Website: lowes
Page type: billing-address
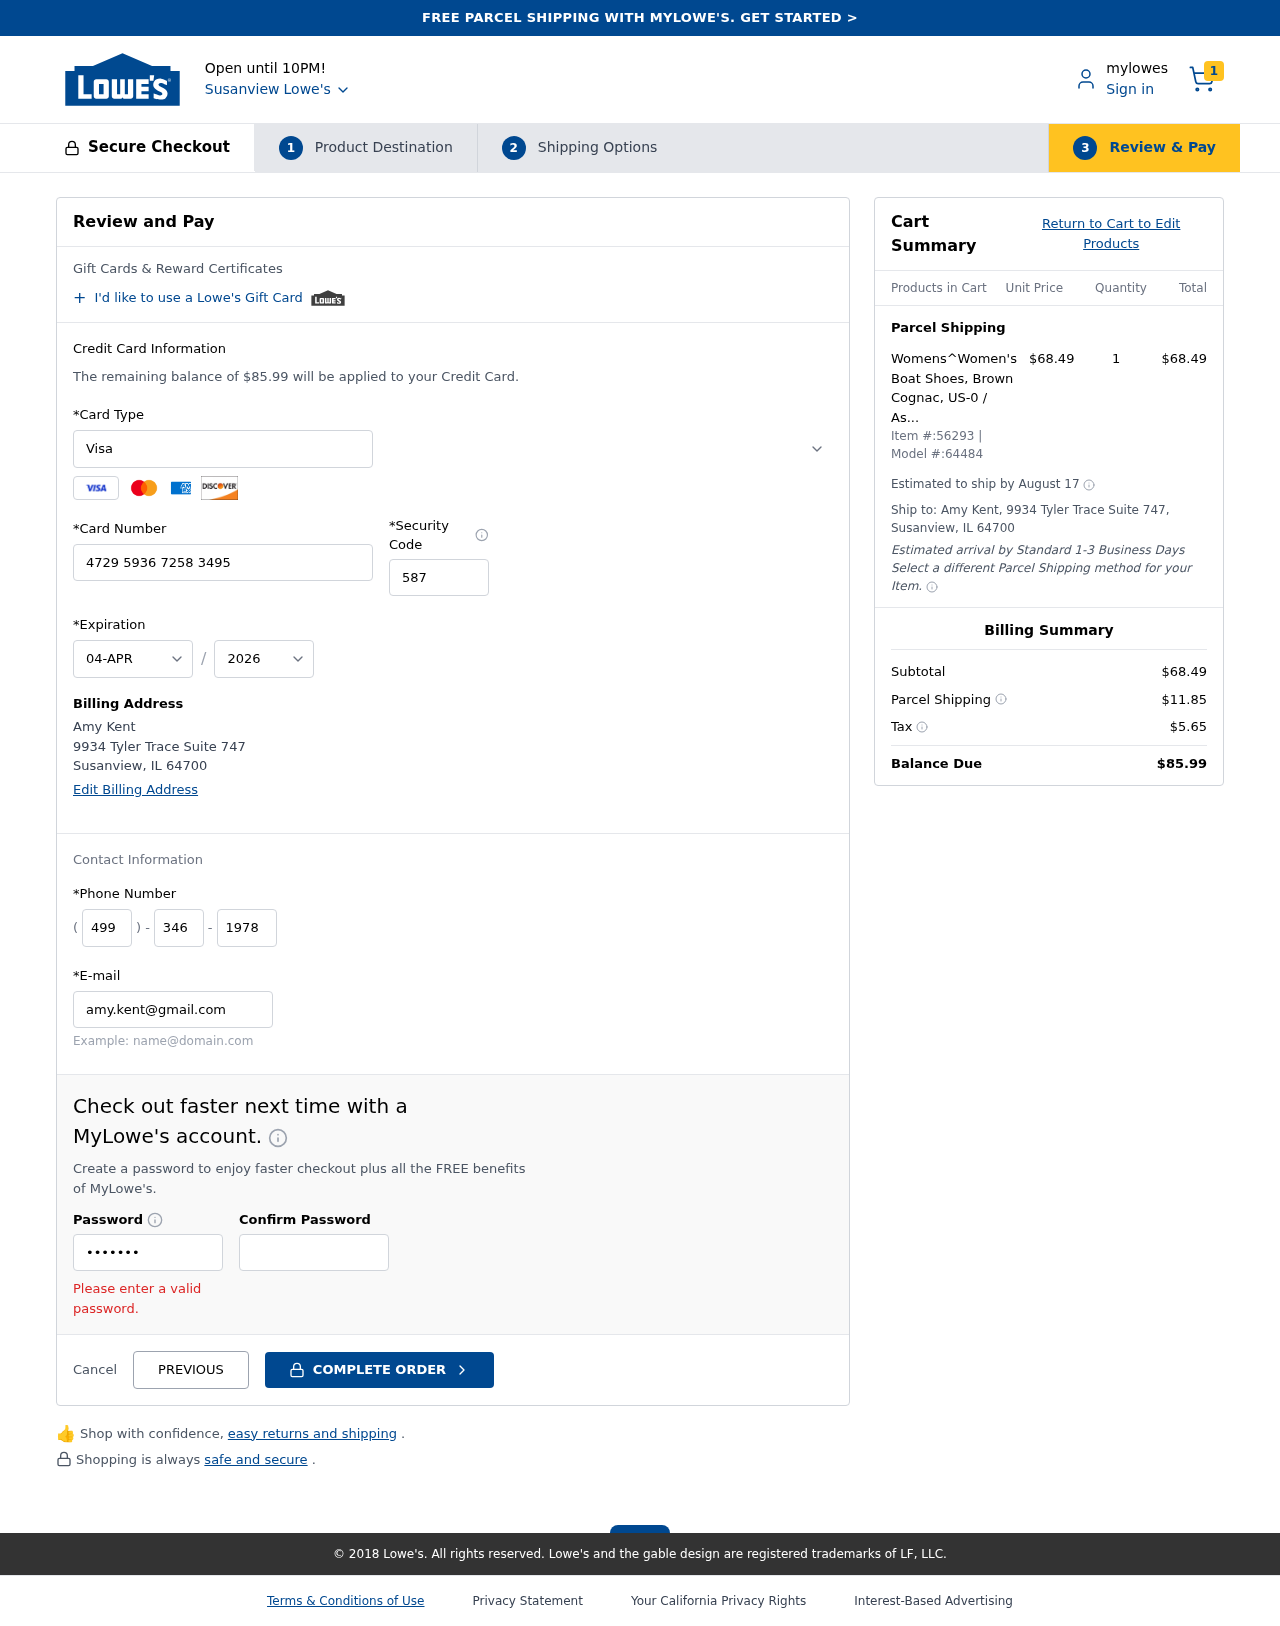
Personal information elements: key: PII_CARD_CVV
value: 587
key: PII_CARD_EXPIRY_MONTH
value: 04
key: PII_CARD_EXPIRY_YEAR
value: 26
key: PII_CARD_NUMBER
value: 4729 5936 7258 3495
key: PII_CARD_TYPE
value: Visa
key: PII_CITY
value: Susanview
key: PII_CITY_STATE_ZIP
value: Susanview, IL 64700
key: PII_EMAIL
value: amy.kent@gmail.com
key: PII_FULLNAME
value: Amy Kent
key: PII_PHONE_AREA
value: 499
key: PII_PHONE_PREFIX
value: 346
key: PII_PHONE_SUFFIX
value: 1978
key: PII_STREET
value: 9934 Tyler Trace Suite 747
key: PII_FULLNAME2
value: Amy Kent
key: PII_STATE_ABBR
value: IL
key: PII_POSTCODE
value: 64700
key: PII_POSTCODE_FULL
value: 64700
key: PII_CITY_STATE
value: Susanview, IL
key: PII_POSTCODE_NUMERIC
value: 64700
Product elements: key: PRODUCT1_NAME
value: Womens^Women's Boat Shoes, Brown Cognac, US-0 / Asia Size s
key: PRODUCT1_PRICE
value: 68.49
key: PRODUCT1_QUANTITY
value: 1
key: PRODUCT_ITEM_NUMBER
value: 56293
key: PRODUCT_MODEL_NUMBER
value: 64484
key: PRODUCT1_LINE_TOTAL
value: $68.49
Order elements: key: ORDER_NUM_ITEMS
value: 1
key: ORDER_TOTAL
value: $85.99
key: ORDER_SHIPPING_DATE
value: August 17
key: ORDER_SUBTOTAL
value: $68.49
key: ORDER_SHIPPING_COST
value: $11.85
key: ORDER_TAX
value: $5.65